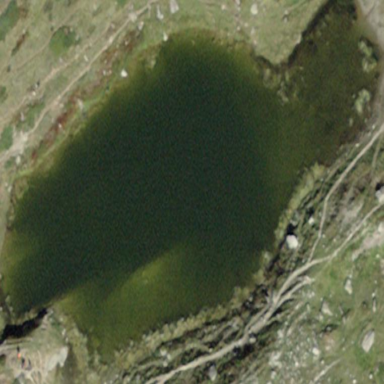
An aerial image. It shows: Peaceful pond surrounded by nature.